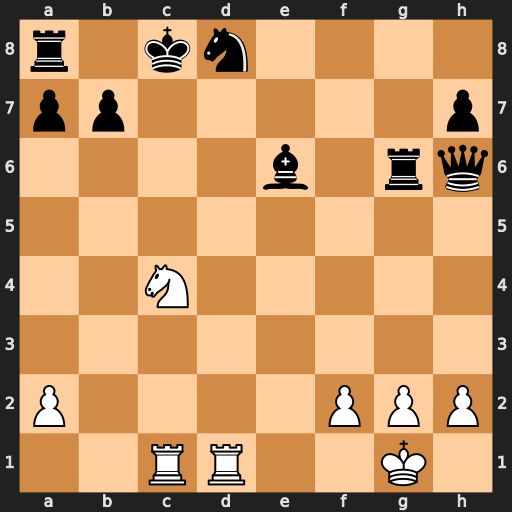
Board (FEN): r1kn4/pp5p/4b1rq/8/2N5/8/P4PPP/2RR2K1
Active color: w
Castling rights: -
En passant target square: -
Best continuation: Nb6+ Kb8 Rxd8+ Bc8 Rcxc8#